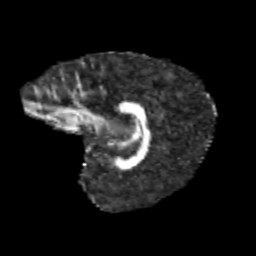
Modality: FA
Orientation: sagittal
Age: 10
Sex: female
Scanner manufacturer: siemens
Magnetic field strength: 3 T
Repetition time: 3.8 s
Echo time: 0.07 s